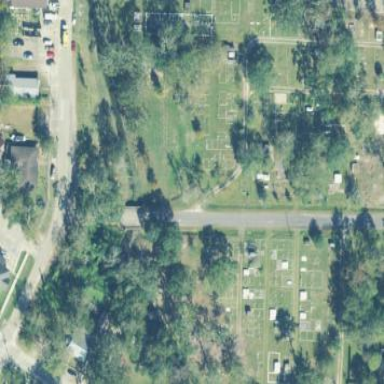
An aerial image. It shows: Cemetery.